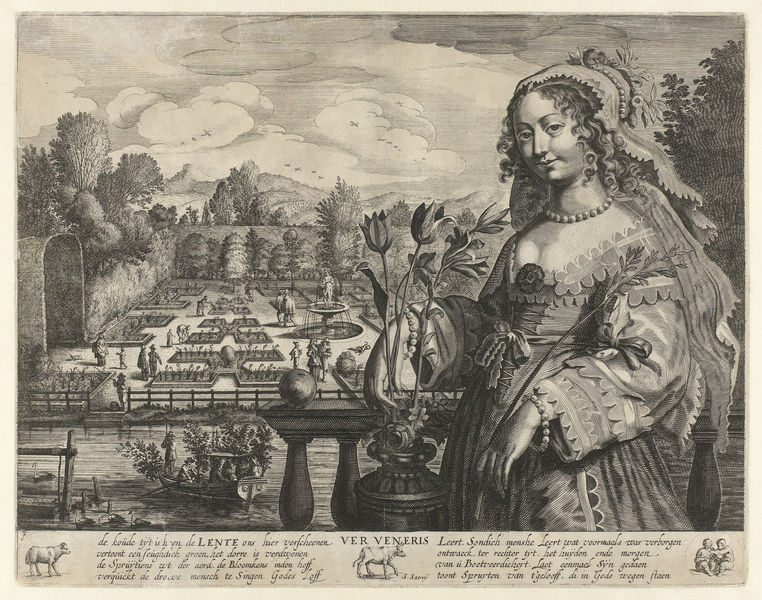
Titel: Lente
Künstler: Salomon Savery
Standort: Amsterdam
Institution: Rijksmuseum
Schlagwörter: baum, himmel, laub, vogel, wasser, weiß, wolken, bäume, fluss, menschen, see, teich, blumen, frau, grau, haar, kleid, schwarz, zeichnung, dame, park, tiere, weg, haube, niederlande, strauch, vögel, pflanzen, locken, perlen, boot, brunnen, garten, springbrunnen, vase, schrift, papier, schwan, berge, kette, kuh, tulpen, inschrift, geländer, tor, tulpe, schaf, druck, personifikation, lilie, herrschaftlich, beete, fürstin, kupferstich, labyrinth, latein, lateinisch, hecken, gartenkunst, gartenbau, zwilling, zwillinge, labyrint, aste, wolkn, ver veneris, lgarten, verneris